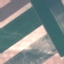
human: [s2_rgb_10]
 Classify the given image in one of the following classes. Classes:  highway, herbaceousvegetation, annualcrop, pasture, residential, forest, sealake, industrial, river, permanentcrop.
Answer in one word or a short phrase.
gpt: AnnualCrop